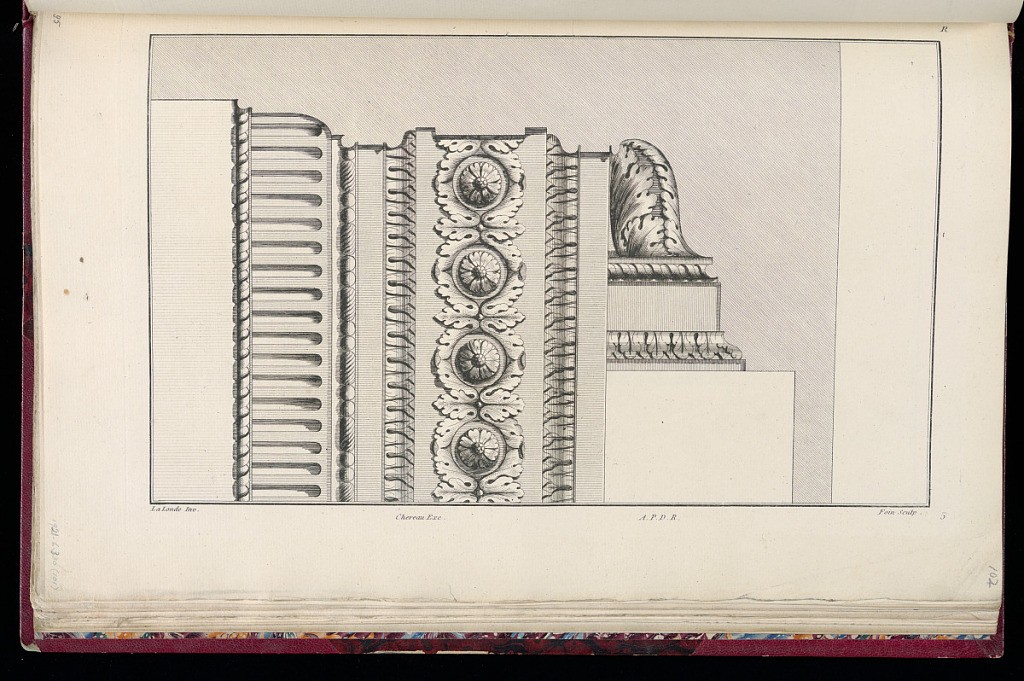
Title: Cornice Design with Profile
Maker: Richard de Lalonde, French, active 1780–96
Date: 1785-1788
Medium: Etching on off-white laid paper
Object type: Print
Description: Design for the cornice of an apartment with, from left to right, ribbon twist, fluting, bead and bar, lamb tongue, row of rosettes surrounded by stylized acanthus leaves, and lamb tongue decoration. The profile of the cornice ornamentation is indicated at the top edge of the design motifs. The plate is signed and numbered.